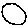
Label: circle